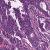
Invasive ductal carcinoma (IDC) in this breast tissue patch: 1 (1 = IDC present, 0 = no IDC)